Field crop: maize
Growth stage: 2
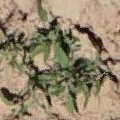
Species: atriplex